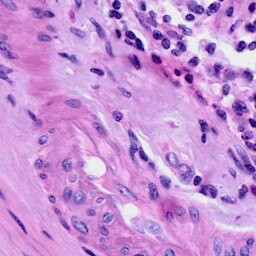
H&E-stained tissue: Cervix